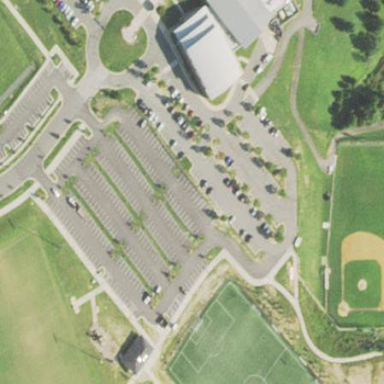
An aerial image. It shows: Parking area.